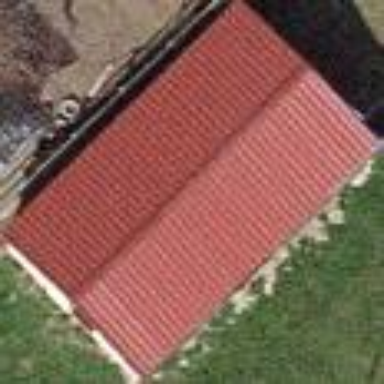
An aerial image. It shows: Shed.